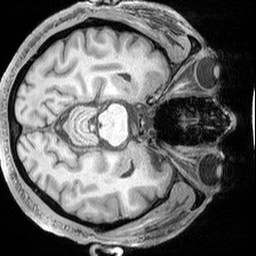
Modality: T1w
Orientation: axial
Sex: male
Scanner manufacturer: siemens
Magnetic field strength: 3 T
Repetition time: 2.3 s
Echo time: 0.00226 s